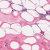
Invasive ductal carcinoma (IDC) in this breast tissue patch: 0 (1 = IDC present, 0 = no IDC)